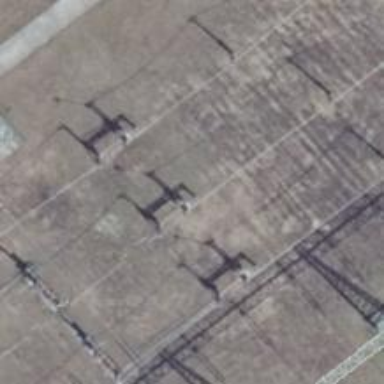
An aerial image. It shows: Power line with 3 cables. The line type is busbar.